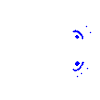
Particle: electron